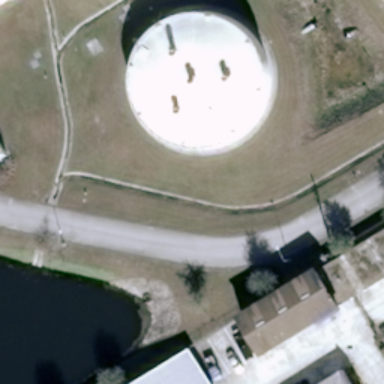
A storage tank is on the lawn .